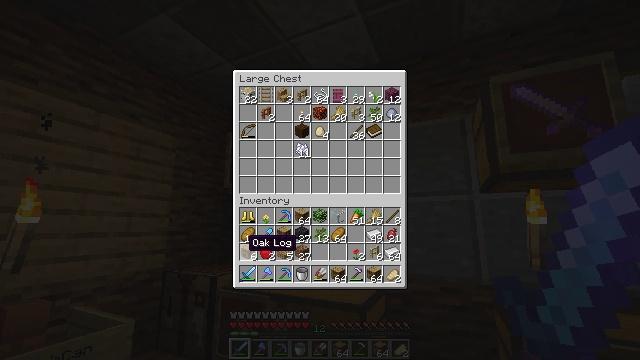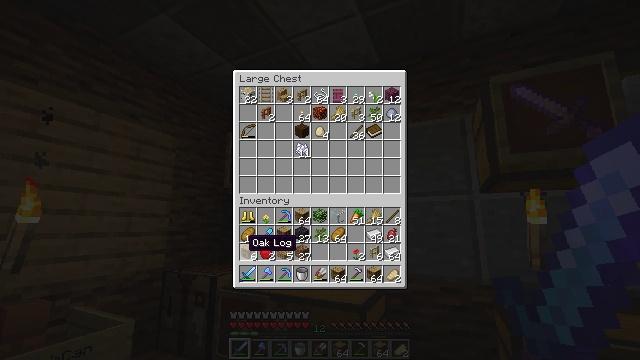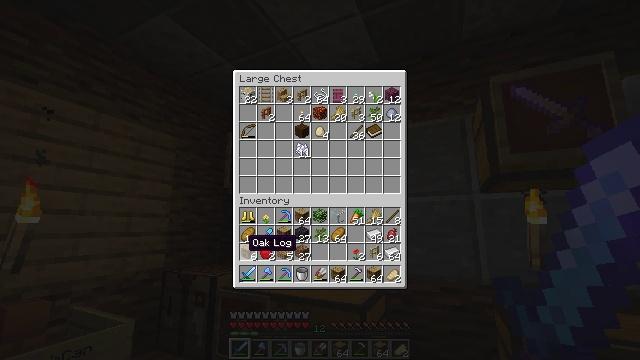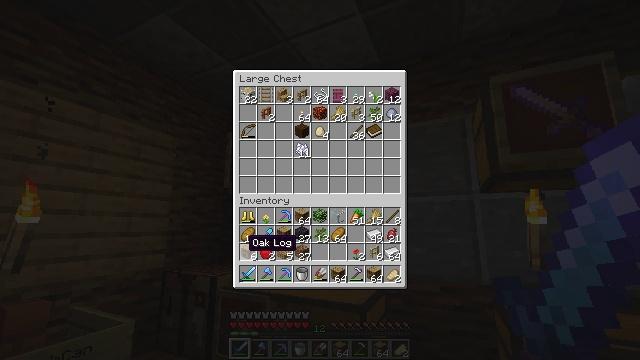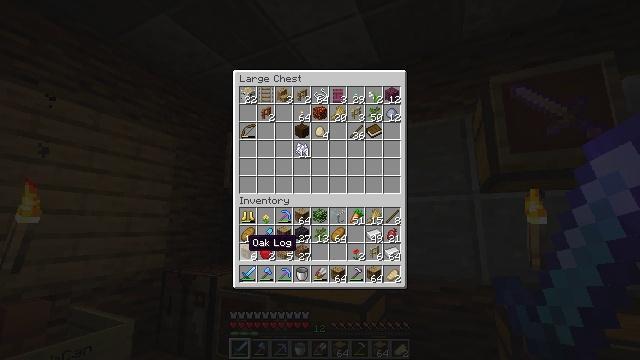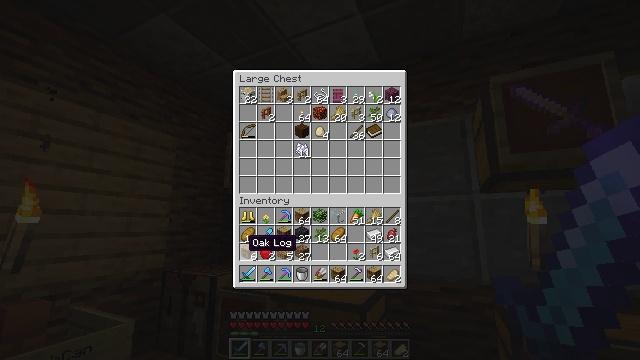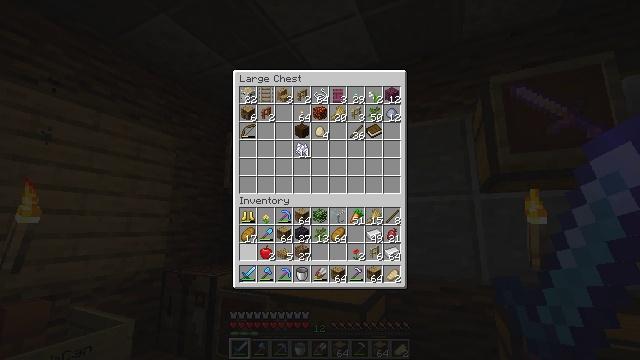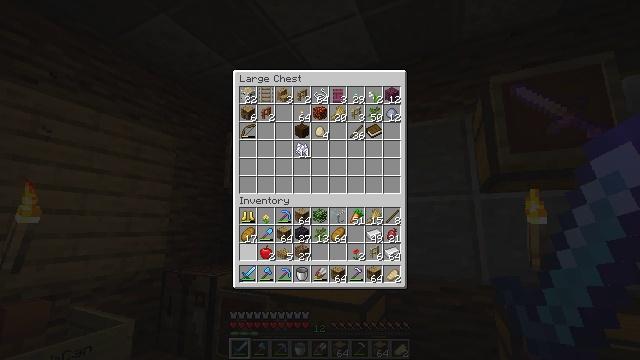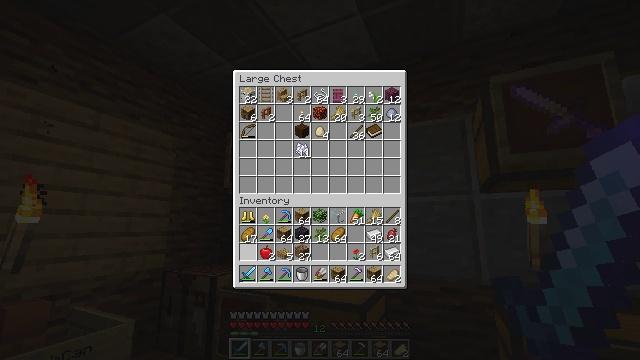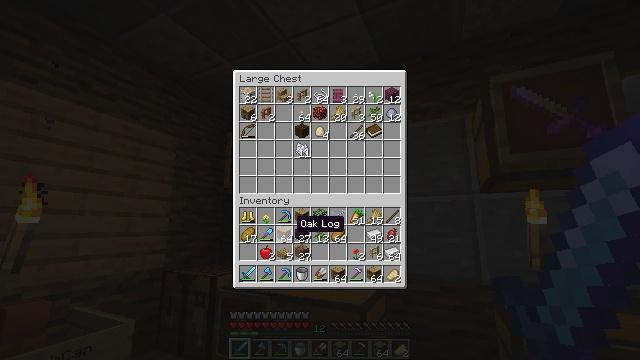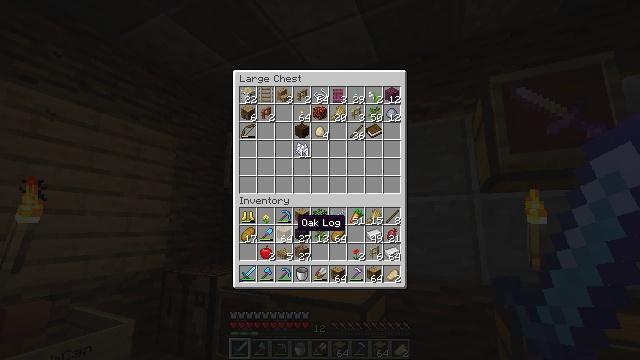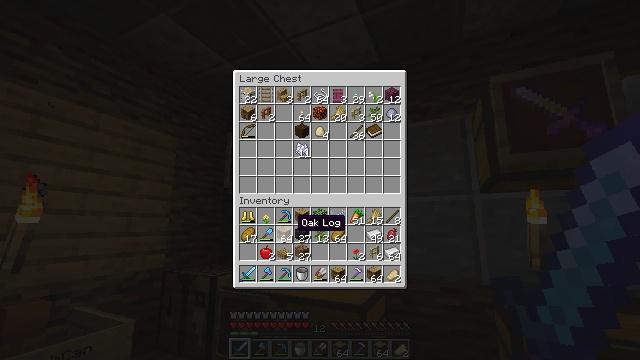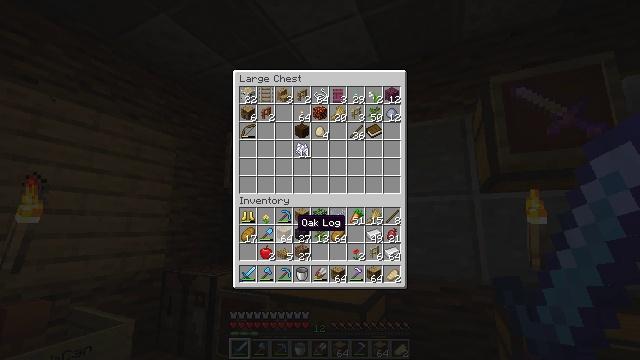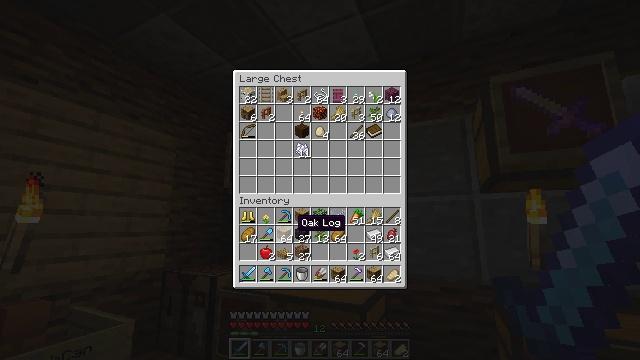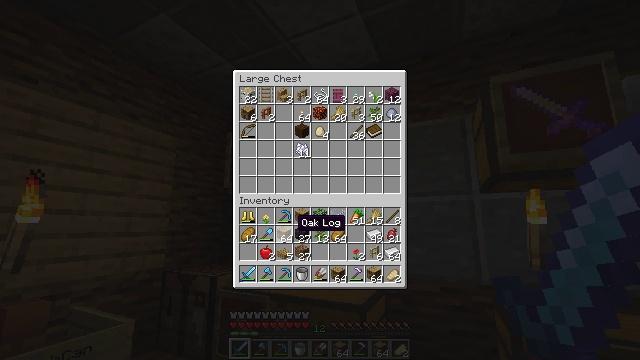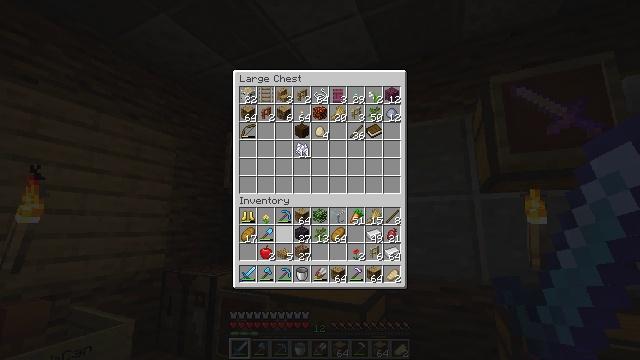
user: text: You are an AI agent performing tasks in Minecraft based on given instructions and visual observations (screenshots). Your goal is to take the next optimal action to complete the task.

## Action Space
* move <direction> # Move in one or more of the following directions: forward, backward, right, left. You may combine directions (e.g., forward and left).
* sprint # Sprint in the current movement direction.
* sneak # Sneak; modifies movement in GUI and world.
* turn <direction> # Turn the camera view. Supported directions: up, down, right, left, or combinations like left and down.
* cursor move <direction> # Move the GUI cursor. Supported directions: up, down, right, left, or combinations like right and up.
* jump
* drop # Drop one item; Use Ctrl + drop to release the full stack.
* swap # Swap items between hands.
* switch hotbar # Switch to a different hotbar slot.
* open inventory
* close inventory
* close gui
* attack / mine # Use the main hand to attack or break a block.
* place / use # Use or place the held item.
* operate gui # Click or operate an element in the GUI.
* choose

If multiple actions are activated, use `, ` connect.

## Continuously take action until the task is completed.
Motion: motion action
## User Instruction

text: Harvest some polished diorite for decoration.
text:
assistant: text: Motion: sneak
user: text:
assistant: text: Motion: sneak
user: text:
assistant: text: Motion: sneak
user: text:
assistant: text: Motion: sneak
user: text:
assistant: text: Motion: sneak
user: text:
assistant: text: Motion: sneak, operate gui
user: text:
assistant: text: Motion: sneak, operate gui
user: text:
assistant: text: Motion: sneak, cursor move right
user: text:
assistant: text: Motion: sneak, cursor move right and up
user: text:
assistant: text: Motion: sneak
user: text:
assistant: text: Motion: sneak
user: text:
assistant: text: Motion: sneak
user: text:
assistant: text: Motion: sneak
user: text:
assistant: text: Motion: sneak
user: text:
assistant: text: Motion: sneak, operate gui
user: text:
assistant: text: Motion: sneak, operate gui
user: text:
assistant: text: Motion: sneak, operate gui
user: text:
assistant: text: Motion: sneak
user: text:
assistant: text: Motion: sneak
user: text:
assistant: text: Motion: sneak
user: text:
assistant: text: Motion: sneak
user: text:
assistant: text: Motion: sneak
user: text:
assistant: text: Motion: sneak
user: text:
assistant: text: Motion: sneak
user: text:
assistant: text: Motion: sneak, operate gui
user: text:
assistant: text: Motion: sneak, operate gui
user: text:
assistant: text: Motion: sneak, operate gui
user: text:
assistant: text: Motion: sneak
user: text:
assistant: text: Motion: sneak
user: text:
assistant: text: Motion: sneak